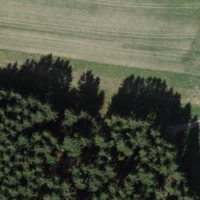
EUNIS habitat code: 44
Species observed at this site:
Prionus coriarius